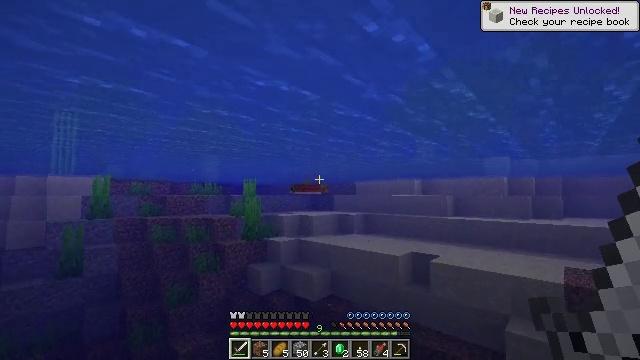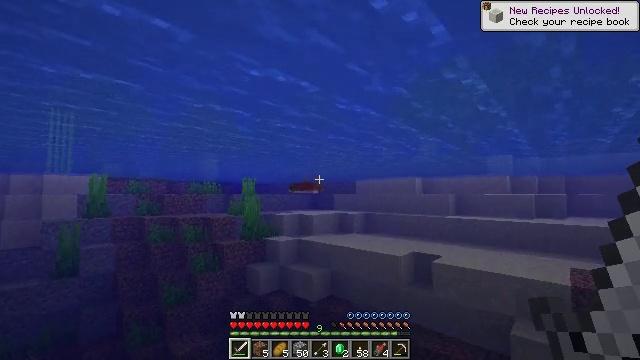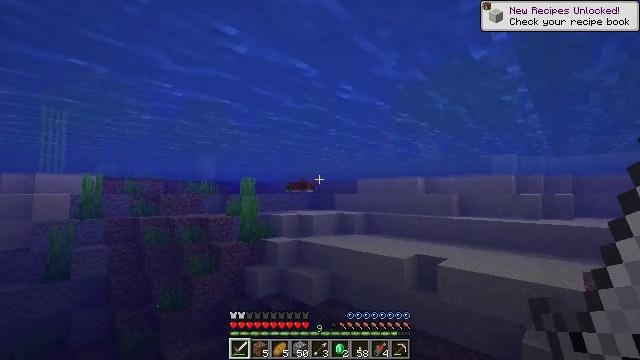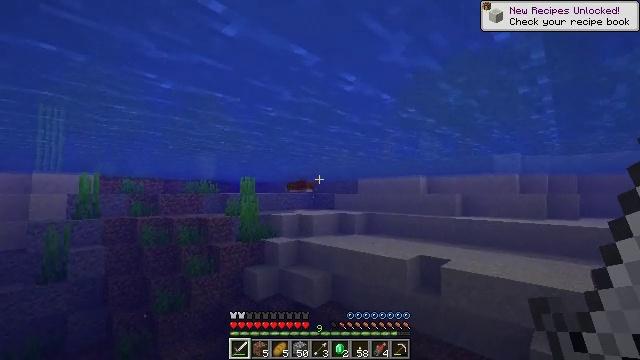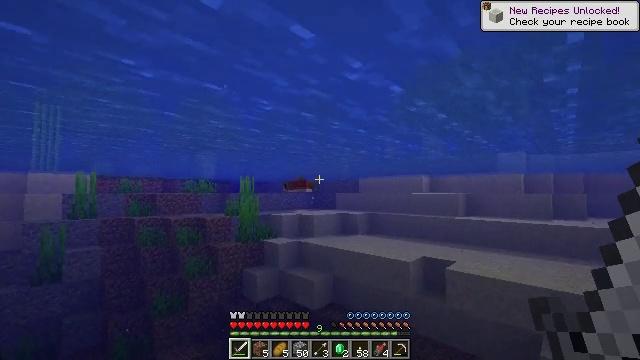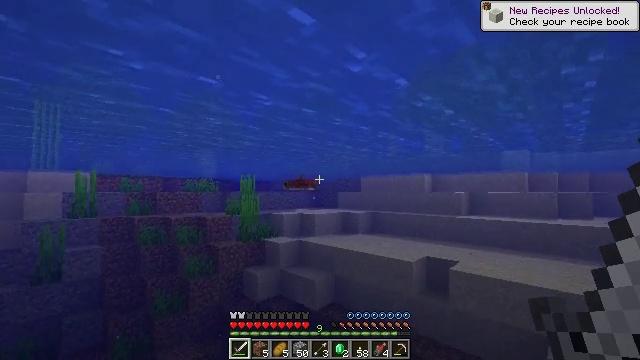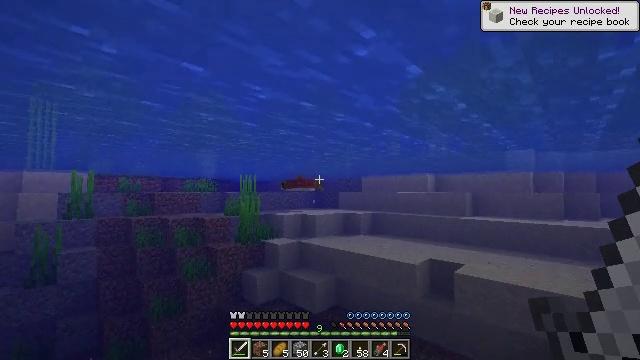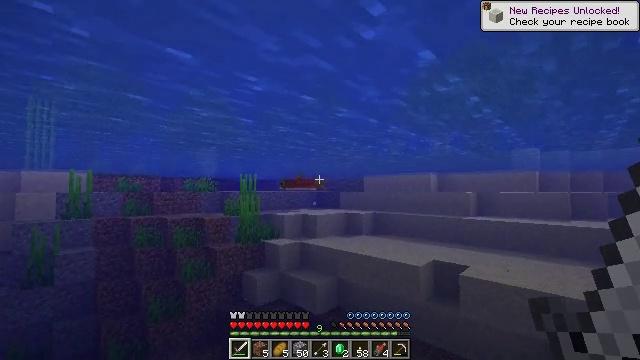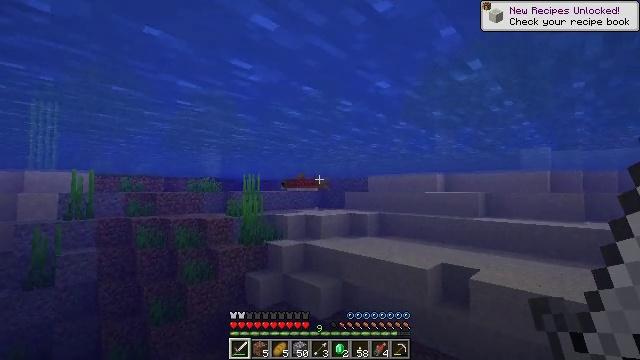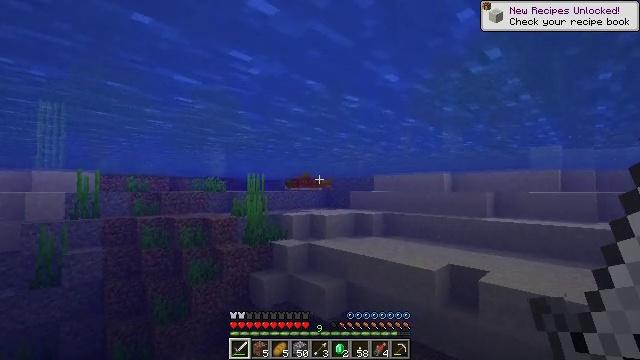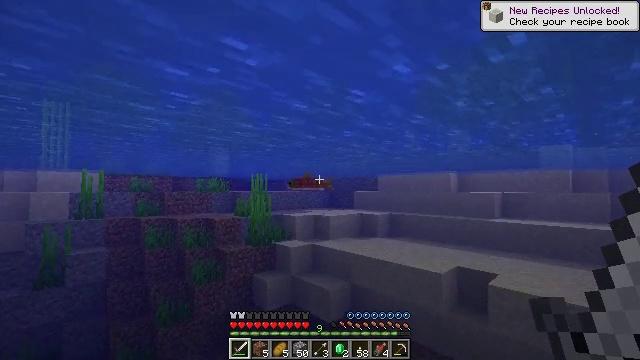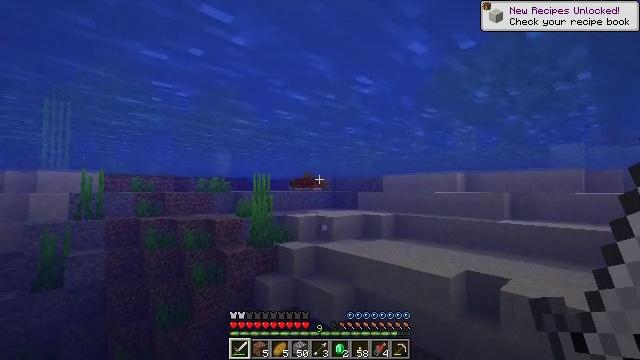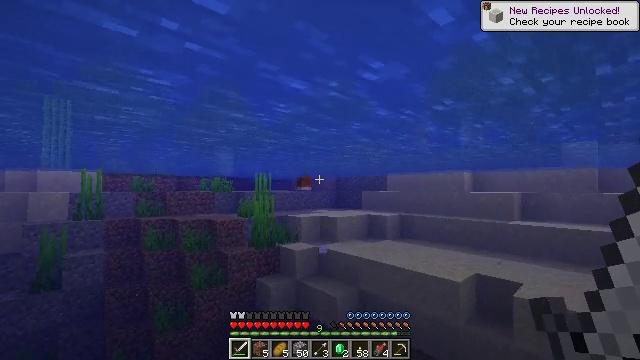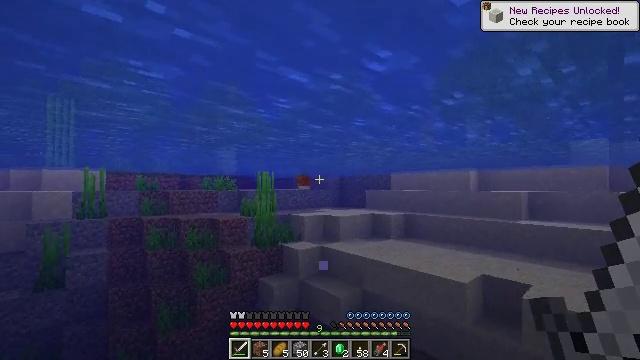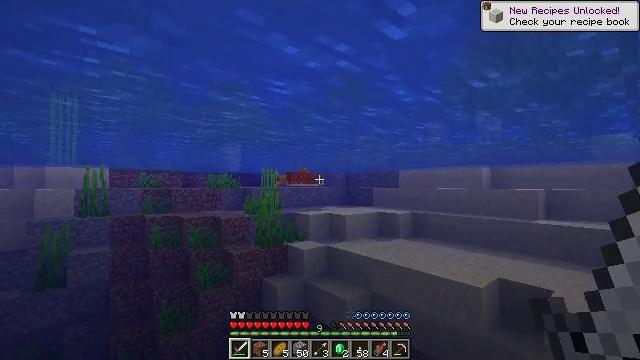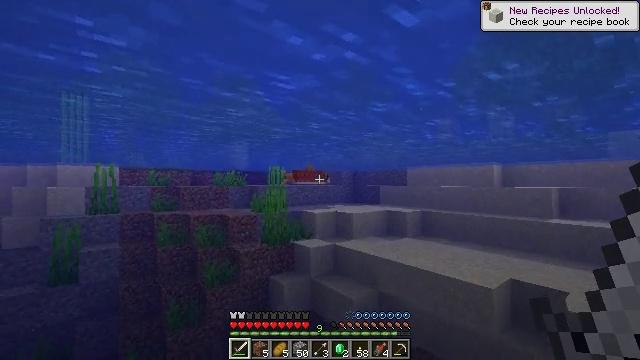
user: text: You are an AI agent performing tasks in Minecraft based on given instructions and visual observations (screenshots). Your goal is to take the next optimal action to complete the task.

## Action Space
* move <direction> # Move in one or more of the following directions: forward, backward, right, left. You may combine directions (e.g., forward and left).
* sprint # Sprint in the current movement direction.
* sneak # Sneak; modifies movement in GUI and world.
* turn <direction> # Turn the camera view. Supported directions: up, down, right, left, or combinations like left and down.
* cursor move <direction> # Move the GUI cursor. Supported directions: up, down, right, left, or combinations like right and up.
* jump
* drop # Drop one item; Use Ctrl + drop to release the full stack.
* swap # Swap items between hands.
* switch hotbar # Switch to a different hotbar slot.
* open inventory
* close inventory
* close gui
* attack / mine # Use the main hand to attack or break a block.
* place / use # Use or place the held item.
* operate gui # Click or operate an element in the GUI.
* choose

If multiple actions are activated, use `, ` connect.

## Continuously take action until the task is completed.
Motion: motion action
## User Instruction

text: Kill aquatic mobs.
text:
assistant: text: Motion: move forward
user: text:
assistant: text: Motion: move forward
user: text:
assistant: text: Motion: move forward
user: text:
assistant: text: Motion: move forward
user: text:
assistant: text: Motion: move forward
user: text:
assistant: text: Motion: move forward
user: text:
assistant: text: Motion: move forward
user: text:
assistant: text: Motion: move forward
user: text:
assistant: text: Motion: move forward, turn left
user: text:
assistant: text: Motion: move forward
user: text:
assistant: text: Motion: move forward
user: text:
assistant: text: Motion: move forward
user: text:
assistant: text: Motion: move forward
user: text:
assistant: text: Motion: move forward, turn left
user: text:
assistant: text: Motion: move forward, turn left
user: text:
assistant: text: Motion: move forward, turn left
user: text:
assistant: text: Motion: move forward
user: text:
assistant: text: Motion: move forward
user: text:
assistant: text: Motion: move forward
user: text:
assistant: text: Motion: move forward
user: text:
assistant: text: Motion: move forward
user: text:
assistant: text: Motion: move forward
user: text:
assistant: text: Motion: move forward
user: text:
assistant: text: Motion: move forward
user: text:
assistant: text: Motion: move forward
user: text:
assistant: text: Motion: move forward
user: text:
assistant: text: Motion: move forward
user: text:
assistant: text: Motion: move forward
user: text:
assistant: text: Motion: move forward
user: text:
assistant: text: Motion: move forward